Question: I am creating a web application in asp.net mvc which is using forms authentication to authenticate users.
I am using a HTTP proxy tool "burp" to capture an authenticated users authenticated cookie. After that I logout from the application. Now I am using the captured authenticated cookie to send a request to my server and the server is treating the request as an authenticated request(even if logout for that user from my browser).
Could any one let me know where I am going wrong in my log out code?
Below is my log out code of the application
'''
public virtual ActionResult LogOff()
{
FormsAuthentication.SignOut();
Session.Abandon();
// clear authentication cookie
HttpCookie cookie1 = new HttpCookie(FormsAuthentication.FormsCookieName, "");
cookie1.Expires = DateTime.Now.AddYears(-1);
Response.Cookies.Add(cookie1);
// clear session cookie
HttpCookie cookie2 = new HttpCookie("ASP.NET_SessionId", "");
cookie2.Expires = DateTime.Now.AddYears(-1);
Response.Cookies.Add(cookie2);
HttpCookie cookie3 = new HttpCookie("__RequestVerificationToken", "");
cookie3.Expires = DateTime.Now.AddYears(-1);
Response.Cookies.Add(cookie3);
HttpCookie cookie4 = new HttpCookie(".ASPXAUTH", "");
cookie4.Expires = DateTime.Now.AddYears(-1);
Response.Cookies.Add(cookie4);
return RedirectToAction(MVC.Account.Login());
}
'''
Below is the screen shot of burp tool to send authenticated request which gives success response

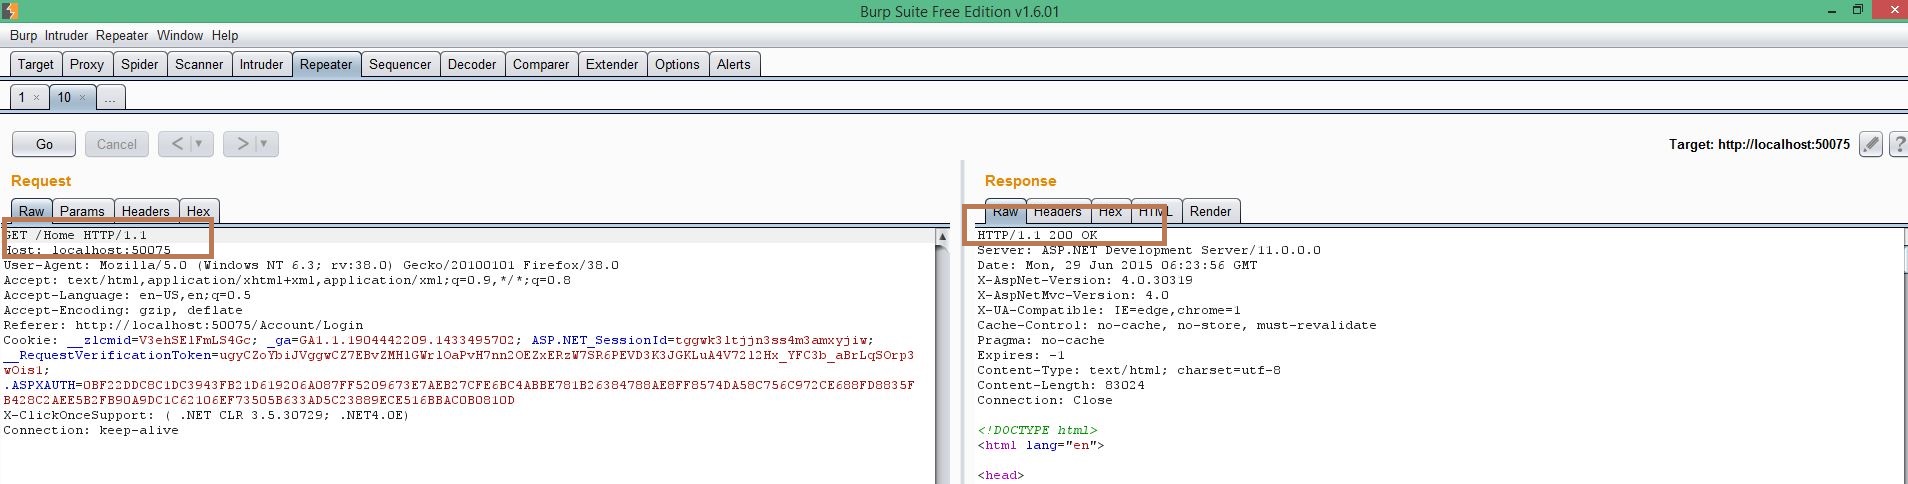
Answer: After a lot of search I came to the result there is no such proper way to invalidate an authenticated cookie. The authenticated cookie ".ASPXAUTH"(the default name of authentication cookie) basically just contains the userName, when it was generated and the expiration details. It does not really tells if the user is really authenticated.
If user logs out this cookie gets removed from the browser but if this cookie is kept somewhere captured it will still serve as an authenticated request.
The only solution which I found was to add some extra bit of unique data with this cookie and store that data somewhere on server(likely database) and compare that unique data in each authentication request from the database. And when the user logs out clear that unique data from the database, this will ensure that if an authenticated request captured by some means hits the server after the user logs out does not get authenticated on the server.